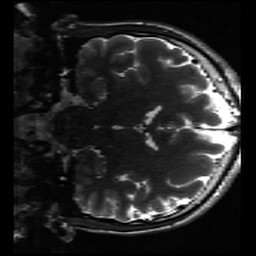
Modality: inplaneT2
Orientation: coronal